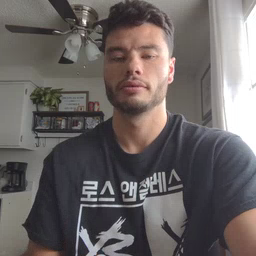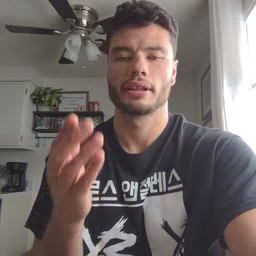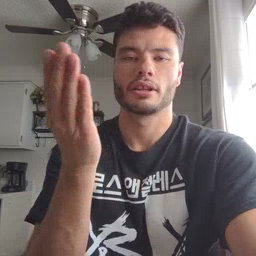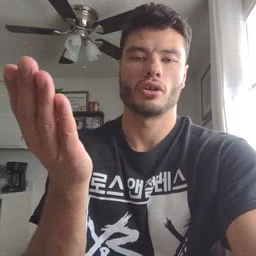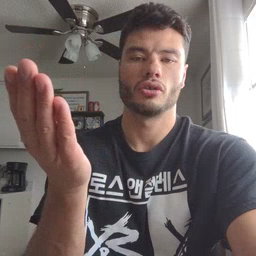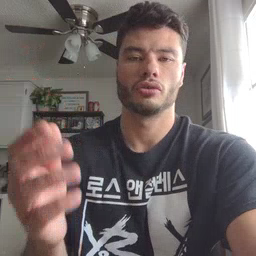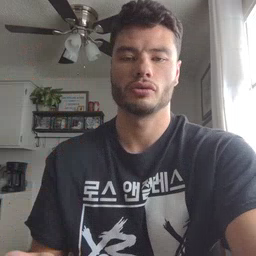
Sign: there